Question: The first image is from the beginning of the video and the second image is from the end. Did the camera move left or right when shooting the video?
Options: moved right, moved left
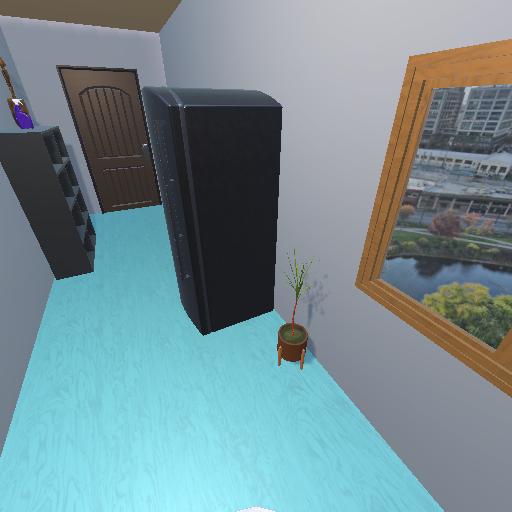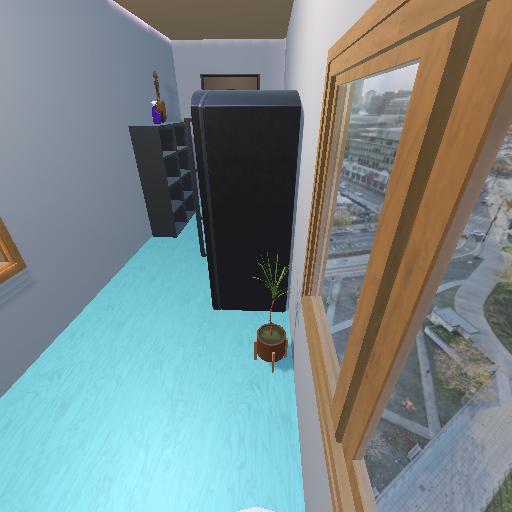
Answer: moved right